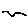
Label: bird